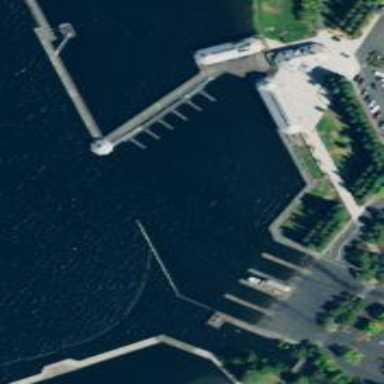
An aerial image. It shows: Man-made pier.